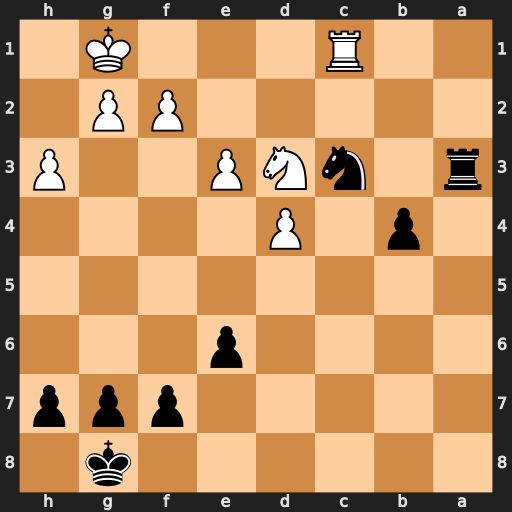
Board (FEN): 6k1/5ppp/4p3/8/1p1P4/r1nNP2P/5PP1/2R3K1
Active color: b
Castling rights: -
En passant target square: -
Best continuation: Ne2+ Kh2 Nxc1